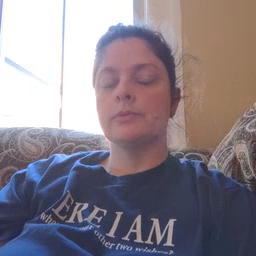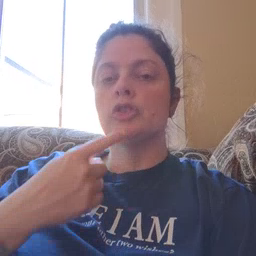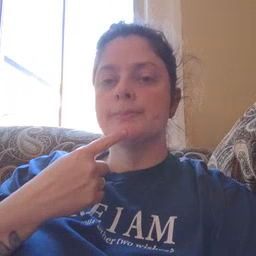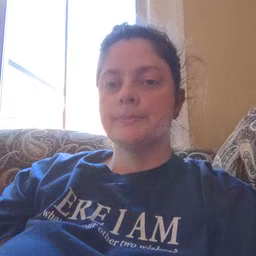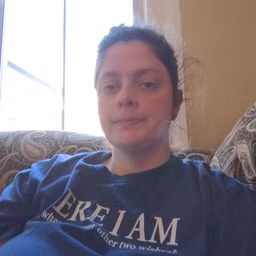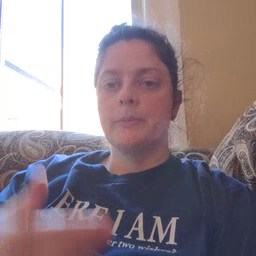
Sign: chin